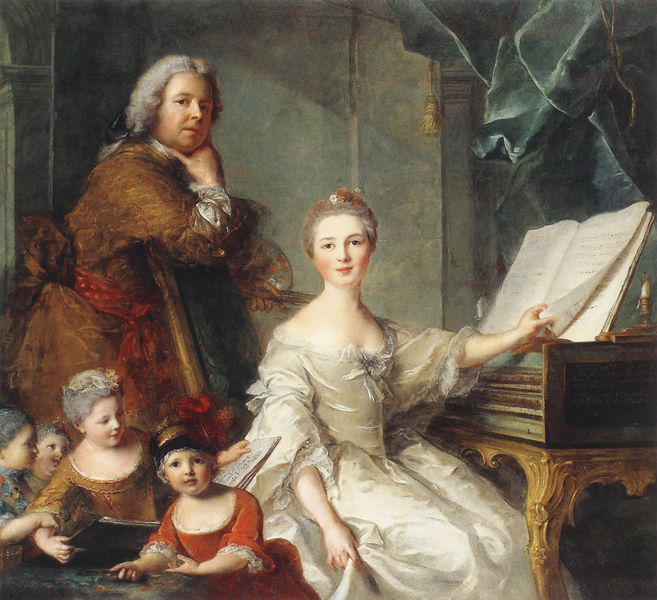
Titel: Jean - Marc Nattier und seine Familie
Künstler: Jean-Marc Nattier
Institution: Versailles, Musée National de Versailles et de Trianon
Schlagwörter: gemälde, hand, mann, weiß, blume, frau, haar, kleid, stuhl, tuch, barock, stirnband, portrait, porträt, vorhang, sitzend, familie, musik, kinn, kinder, perücke, schärpe, noten, klavier, klavir, kordel, frrau, aufgestützt, familienbild, weisses kleid, cembalo, spinett, 18. jahrhundert, höfische szene